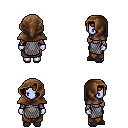
a pixel art fantasy rpg character, female body template, dark elf, purple skin, chain mail, robe skirt, dark blonde pageboy hairstyle, cloth hood, gray slippers, four views (front, back, left, right), 2x2 character sprite sheet, small pixel art, hard edges, no anti-aliasing